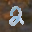
Label: 2